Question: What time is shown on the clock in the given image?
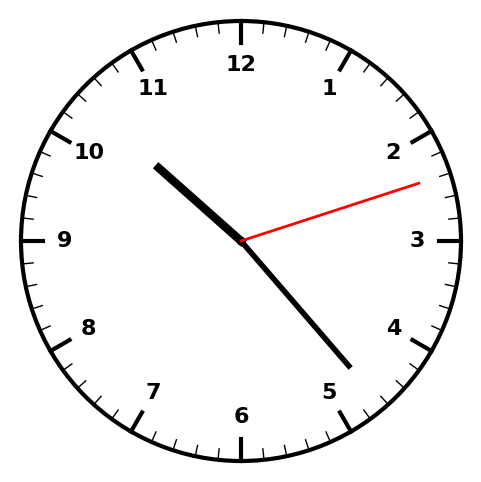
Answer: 10:23:12